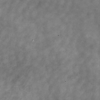
Label: not_dusty